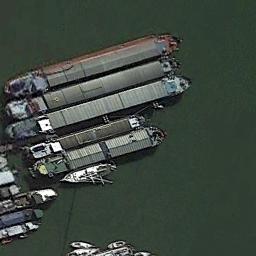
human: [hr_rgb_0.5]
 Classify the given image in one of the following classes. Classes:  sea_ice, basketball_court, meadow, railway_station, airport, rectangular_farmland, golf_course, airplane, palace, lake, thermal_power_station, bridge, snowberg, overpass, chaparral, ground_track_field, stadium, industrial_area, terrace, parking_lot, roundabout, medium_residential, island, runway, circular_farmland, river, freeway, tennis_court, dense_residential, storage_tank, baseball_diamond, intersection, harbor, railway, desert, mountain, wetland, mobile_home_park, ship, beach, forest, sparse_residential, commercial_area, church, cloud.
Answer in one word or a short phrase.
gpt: ship